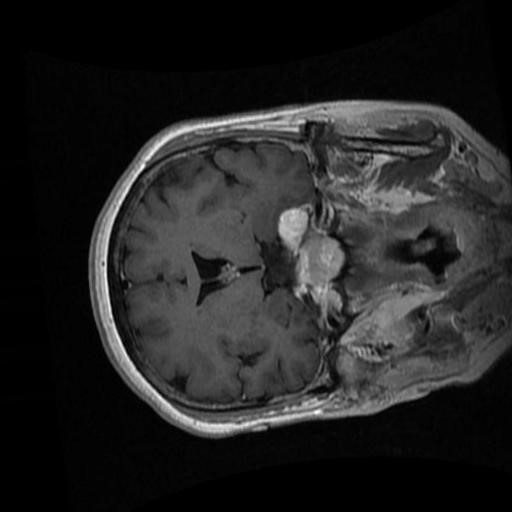
Label: brain_menin